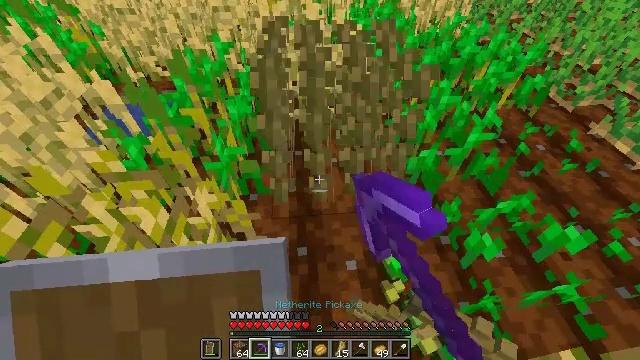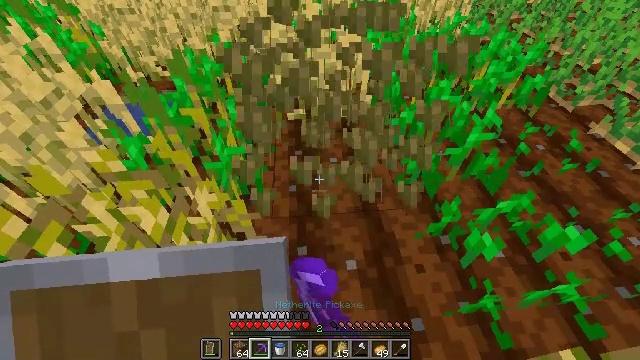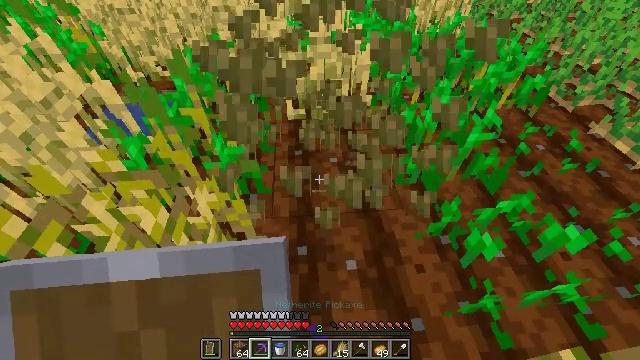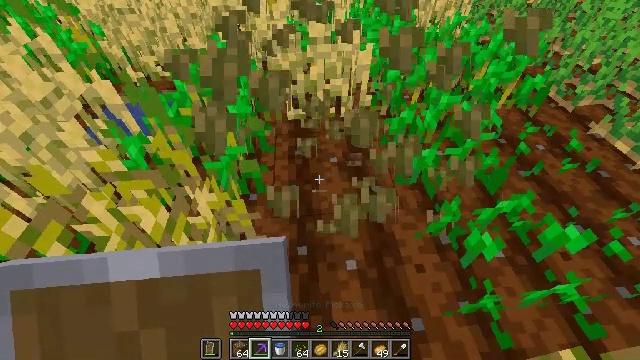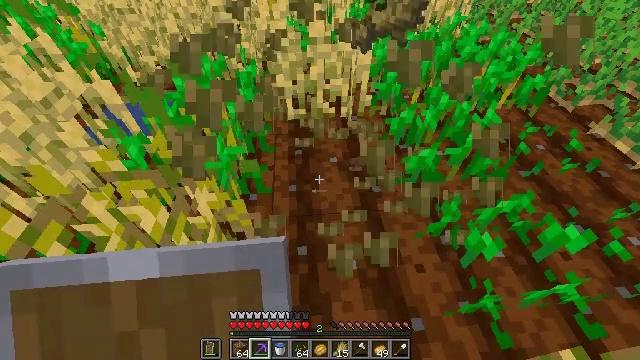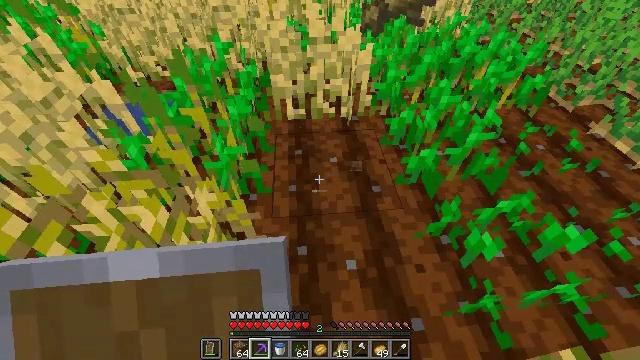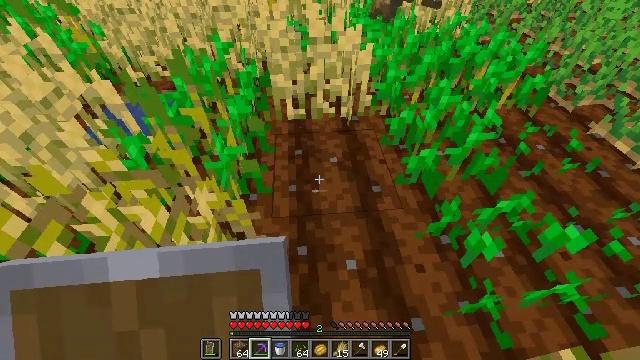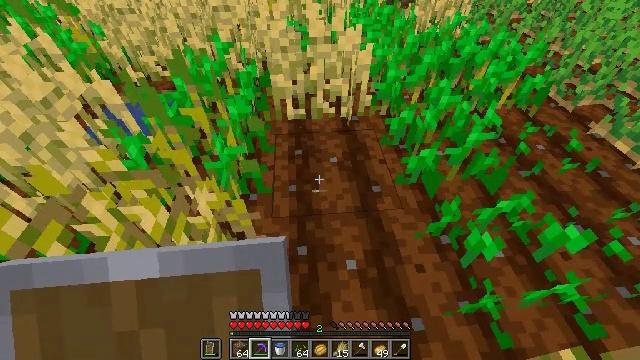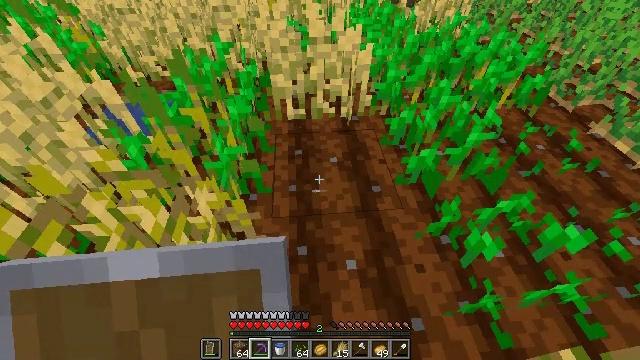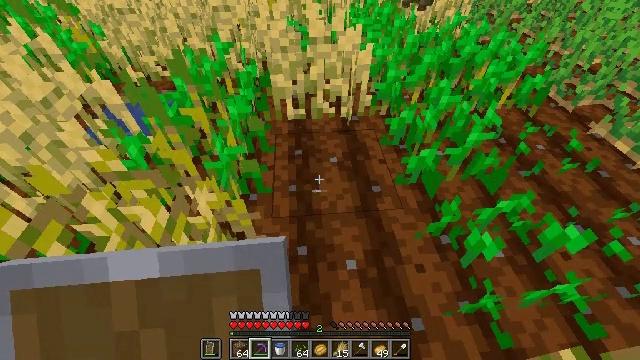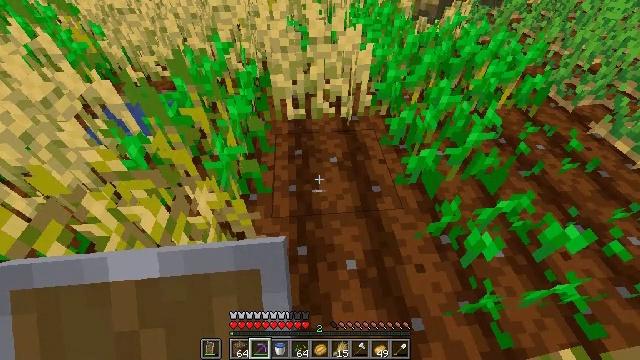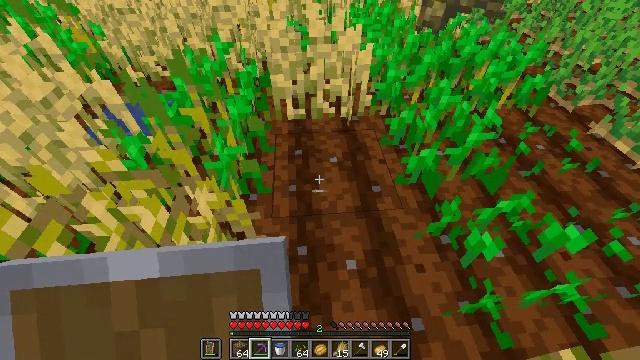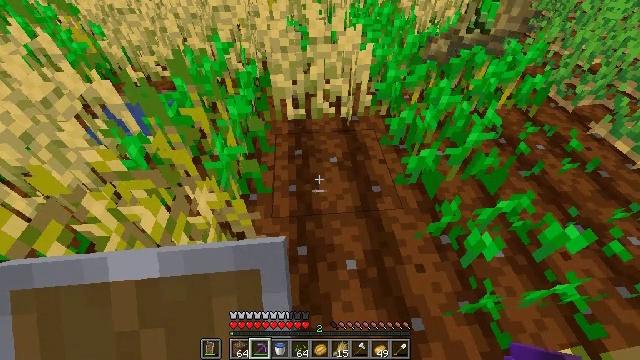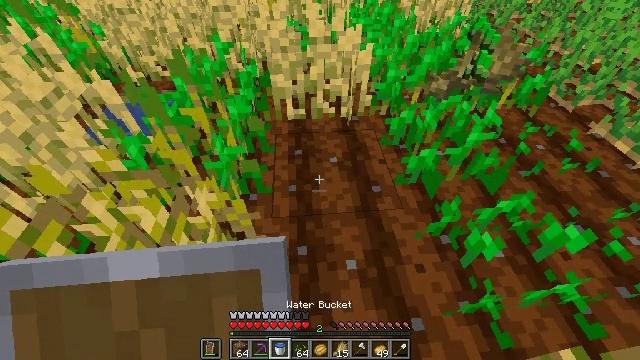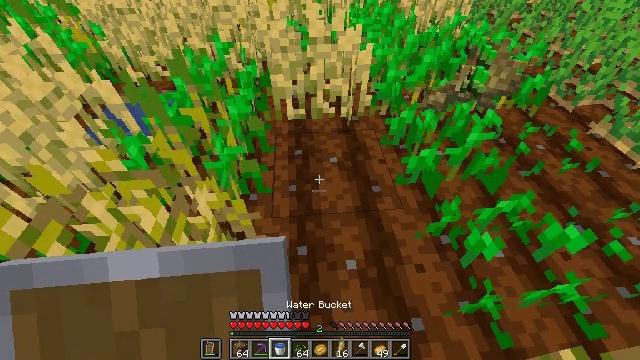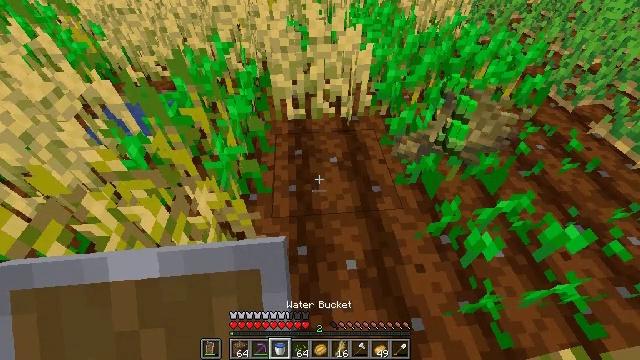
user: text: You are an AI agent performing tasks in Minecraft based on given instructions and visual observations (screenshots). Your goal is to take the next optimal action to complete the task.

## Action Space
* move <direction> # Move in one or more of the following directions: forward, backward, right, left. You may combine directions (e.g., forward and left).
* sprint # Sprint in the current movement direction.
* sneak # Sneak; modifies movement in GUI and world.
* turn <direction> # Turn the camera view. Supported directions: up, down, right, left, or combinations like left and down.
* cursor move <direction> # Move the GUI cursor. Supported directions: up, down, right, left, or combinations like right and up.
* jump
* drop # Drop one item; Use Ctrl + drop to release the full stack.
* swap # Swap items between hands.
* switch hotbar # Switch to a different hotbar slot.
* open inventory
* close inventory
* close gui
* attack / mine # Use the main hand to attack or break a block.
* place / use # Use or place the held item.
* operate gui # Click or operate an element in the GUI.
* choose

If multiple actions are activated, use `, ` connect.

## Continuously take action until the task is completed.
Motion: motion action
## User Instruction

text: Harvest wheat from the field.
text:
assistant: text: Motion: no_op
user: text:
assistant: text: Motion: no_op
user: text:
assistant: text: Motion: no_op
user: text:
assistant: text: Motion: no_op
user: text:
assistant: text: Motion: no_op
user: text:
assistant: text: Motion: no_op
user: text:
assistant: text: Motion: no_op
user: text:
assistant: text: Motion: no_op
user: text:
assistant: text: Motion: no_op
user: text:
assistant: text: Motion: no_op
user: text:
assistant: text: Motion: no_op
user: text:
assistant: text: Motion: no_op
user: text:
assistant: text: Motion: no_op
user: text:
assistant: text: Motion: no_op
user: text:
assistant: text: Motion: no_op
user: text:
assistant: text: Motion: no_op
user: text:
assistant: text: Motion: no_op
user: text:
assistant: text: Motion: no_op
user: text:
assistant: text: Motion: no_op
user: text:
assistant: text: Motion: no_op
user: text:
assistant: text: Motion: no_op
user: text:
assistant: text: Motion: no_op
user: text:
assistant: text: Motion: no_op
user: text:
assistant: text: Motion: move forward
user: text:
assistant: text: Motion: move forward
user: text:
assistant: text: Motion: move forward
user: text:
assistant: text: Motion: move forward
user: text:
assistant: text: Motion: move forward
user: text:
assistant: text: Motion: no_op
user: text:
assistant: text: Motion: no_op